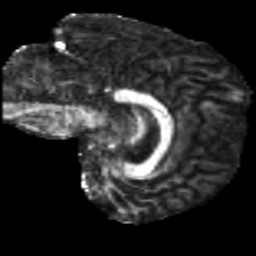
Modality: FA
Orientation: sagittal
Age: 46
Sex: male
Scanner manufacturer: siemens
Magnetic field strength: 3 T
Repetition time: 5 s
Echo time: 0.092 s